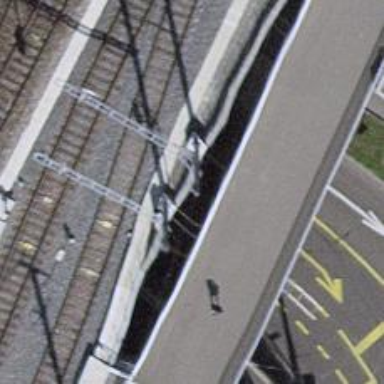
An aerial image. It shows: Primary highway passing through tunnel with trolley wires. The road surface is asphalt.